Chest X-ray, AP view. Patient: 25 years old, sex F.
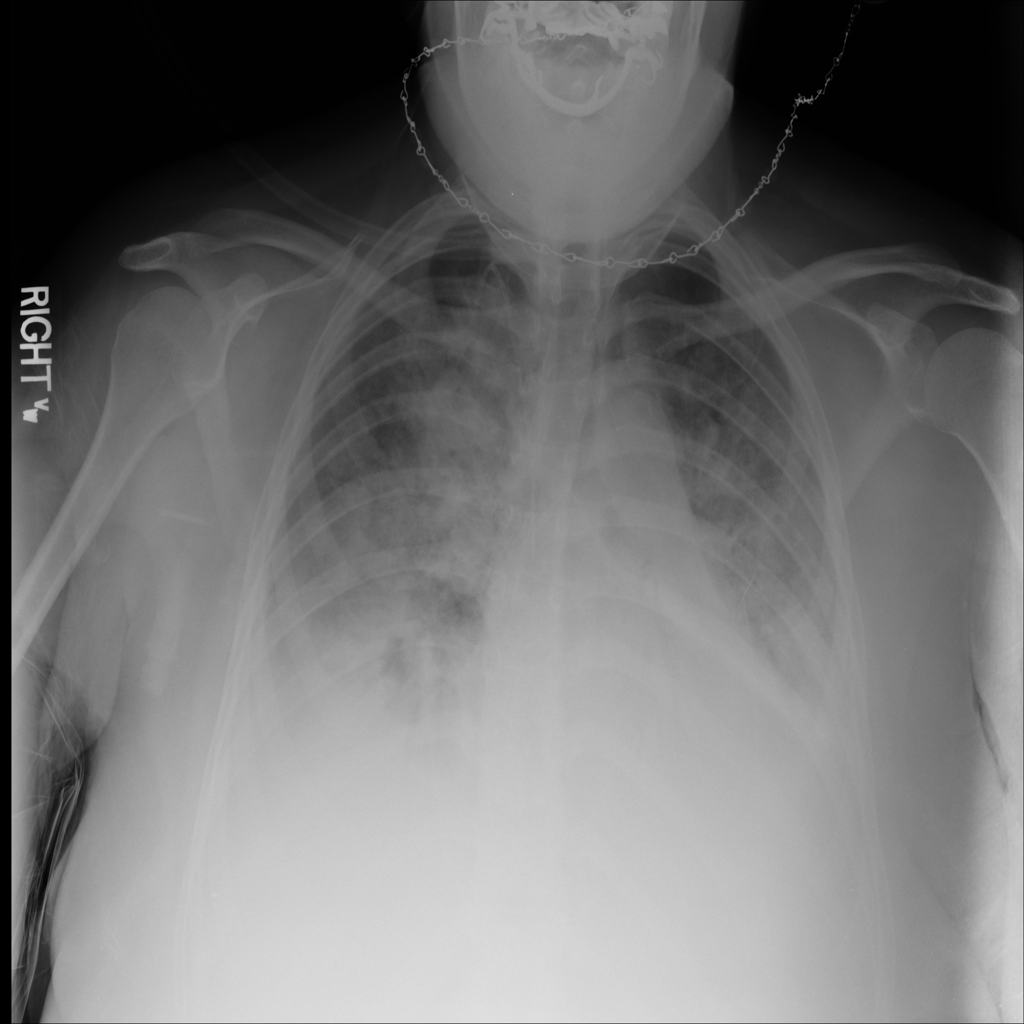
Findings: Edema, Effusion, Infiltration